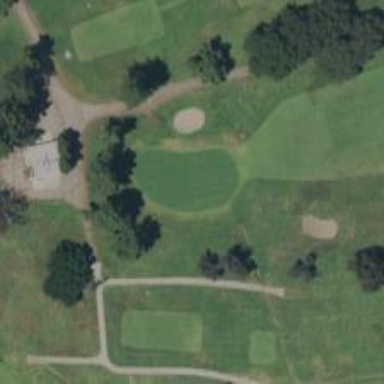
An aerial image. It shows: View of golf hole.